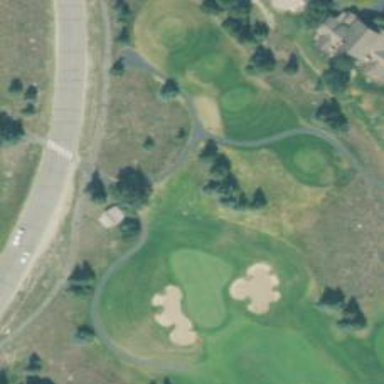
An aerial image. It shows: Golf rough area.